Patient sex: M
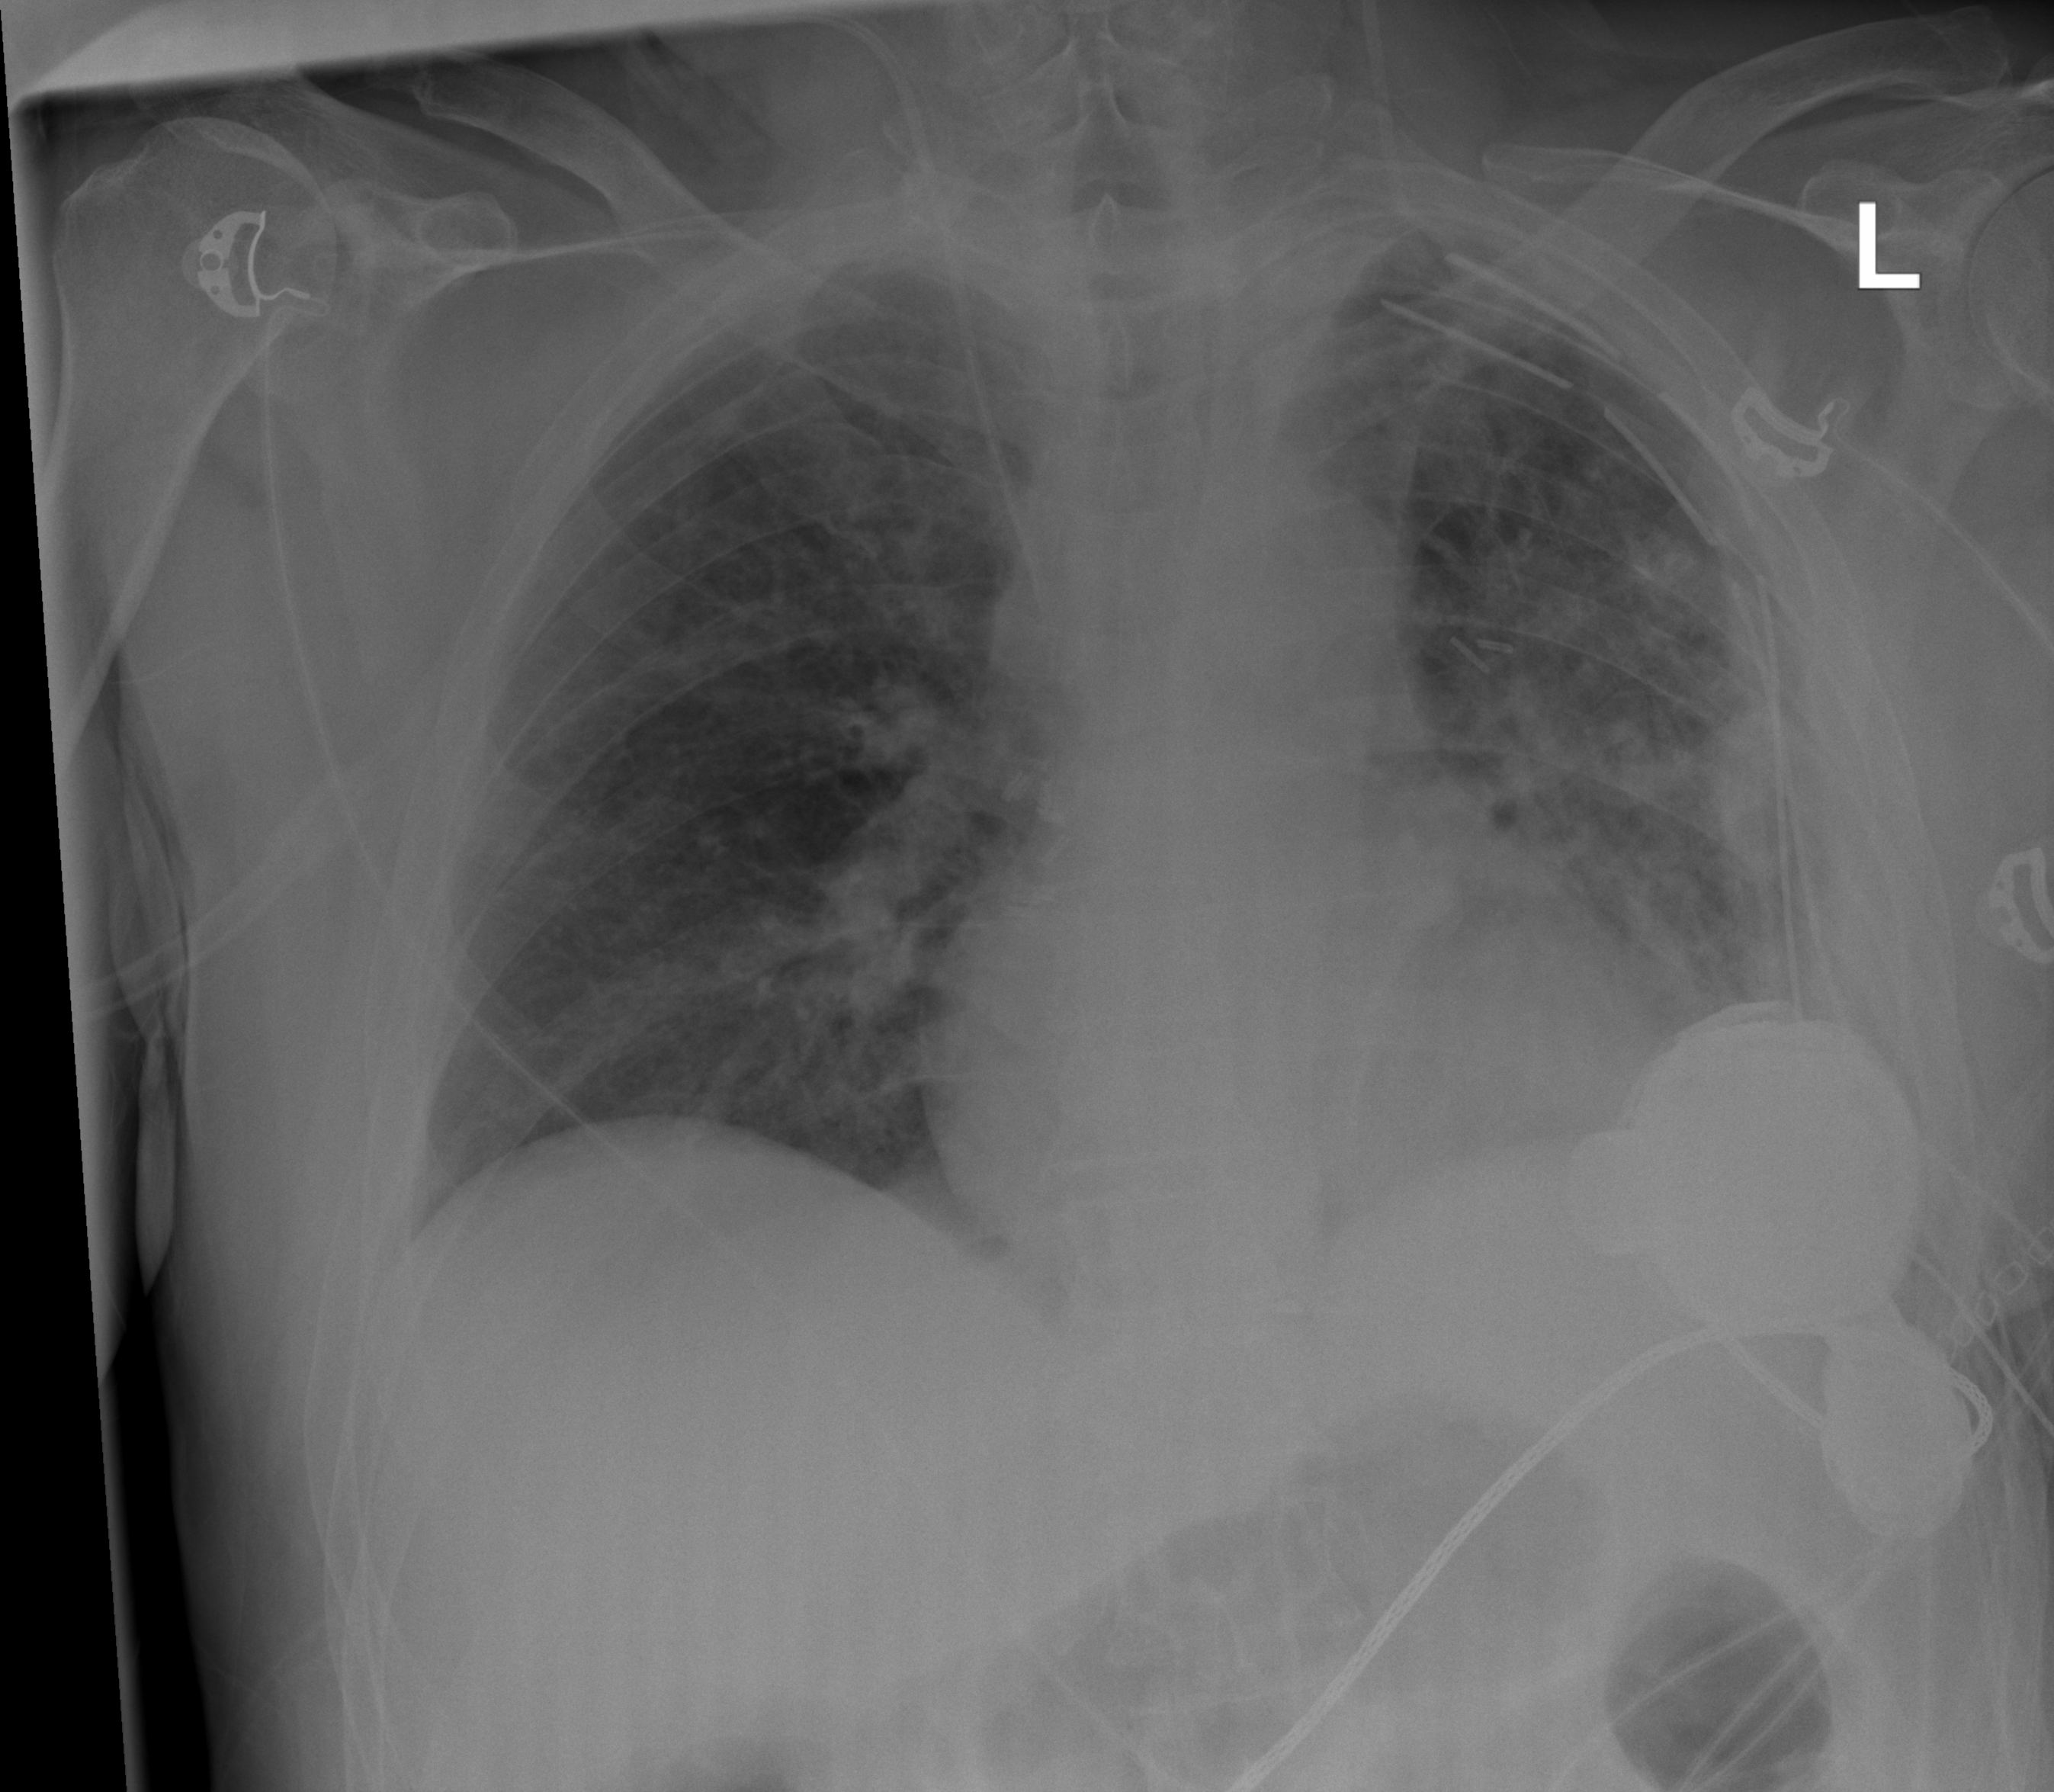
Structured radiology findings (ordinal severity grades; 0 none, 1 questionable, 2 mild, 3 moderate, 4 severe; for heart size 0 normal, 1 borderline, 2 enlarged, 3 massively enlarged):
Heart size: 0
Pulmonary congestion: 2
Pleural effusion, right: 0
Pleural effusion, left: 2
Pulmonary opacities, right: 0
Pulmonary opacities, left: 2
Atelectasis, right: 2
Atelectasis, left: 2